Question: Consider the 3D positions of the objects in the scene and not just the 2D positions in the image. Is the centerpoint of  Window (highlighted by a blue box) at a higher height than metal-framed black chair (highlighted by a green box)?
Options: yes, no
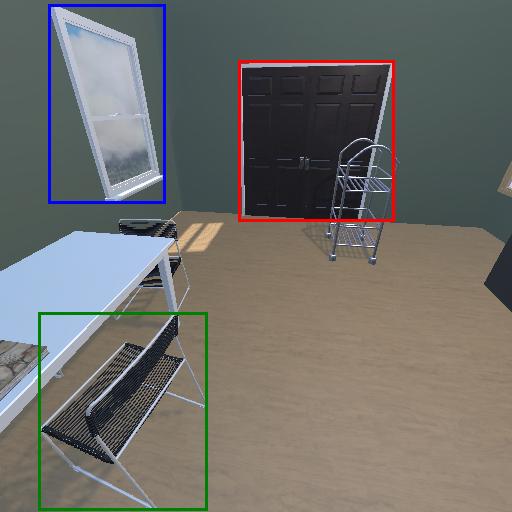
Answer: yes